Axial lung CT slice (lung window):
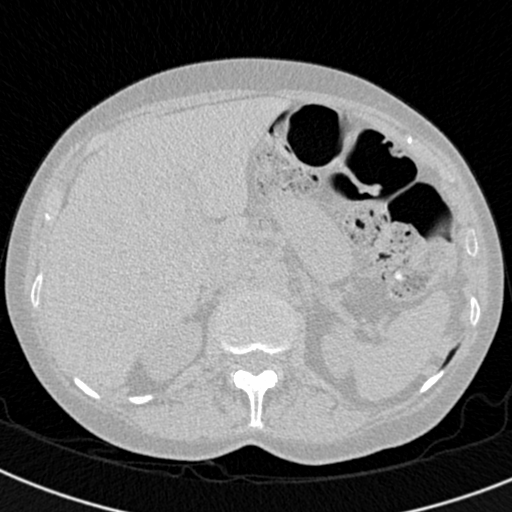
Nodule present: no